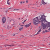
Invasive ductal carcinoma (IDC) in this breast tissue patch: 1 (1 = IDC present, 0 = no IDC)